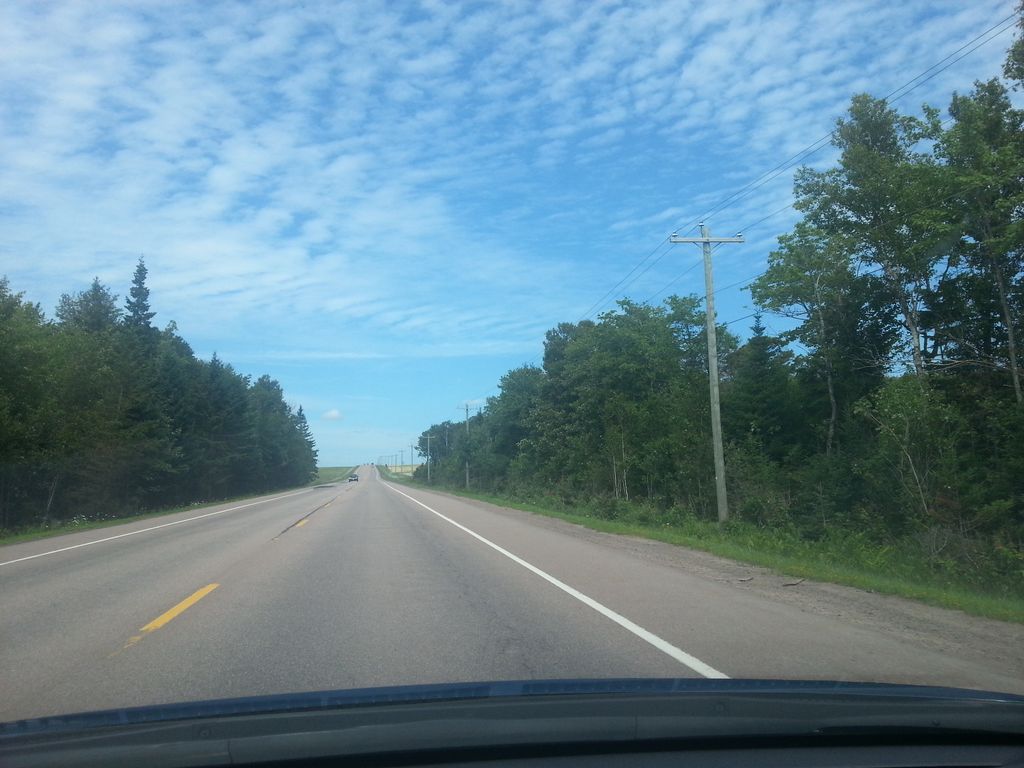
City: charlottetown